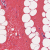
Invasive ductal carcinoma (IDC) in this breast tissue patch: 0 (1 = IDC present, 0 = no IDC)